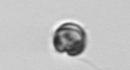
Label: Dinophyceae